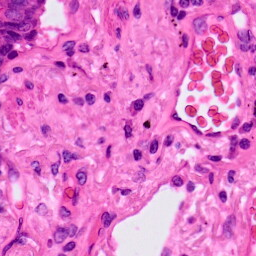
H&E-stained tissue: Lung